Question: i have a table that contains a list of images and would like to sort them to a popular image sequence.
Below listed the table and i would like to make the "Target column", in order for me to sort popular image.

Here is the SQL code:
'''
SELECT imageID FROM 'ratings' WHERE rating > 3 ORDER BY imageID DESC
'''
Thanks for your help.
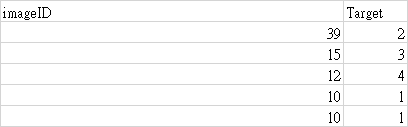
Answer: Try this, use a count and a group by, this will count repeated ImageID:
'''
SELECT count(*) as ct, imageID
FROM 'ratings'
WHERE rating > 3
GROUP BY imageID
ORDER BY ct
'''